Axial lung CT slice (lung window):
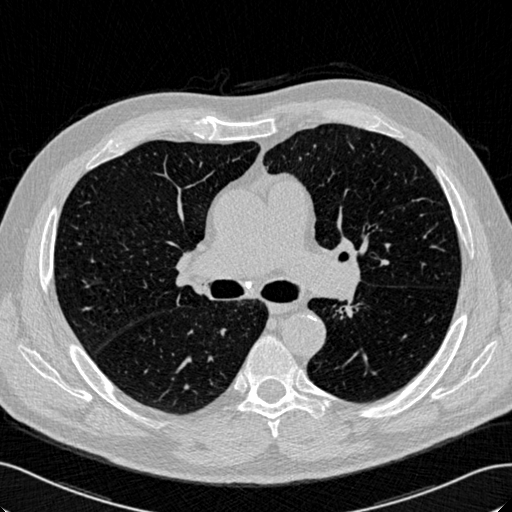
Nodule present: no